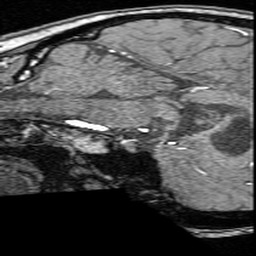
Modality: angio
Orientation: sagittal
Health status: ill
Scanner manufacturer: siemens
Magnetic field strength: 3 T
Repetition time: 0.022 s
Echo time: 0.00395 s